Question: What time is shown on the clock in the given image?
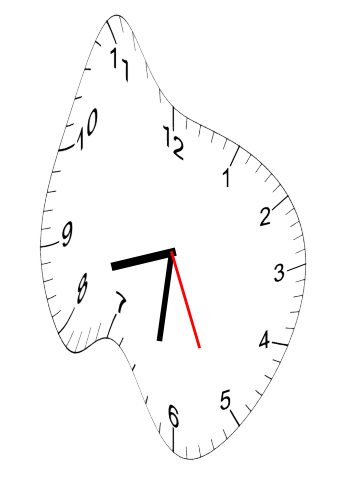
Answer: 08:31:26